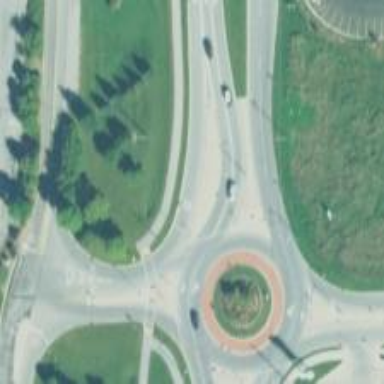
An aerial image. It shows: Secondary road around roundabout.